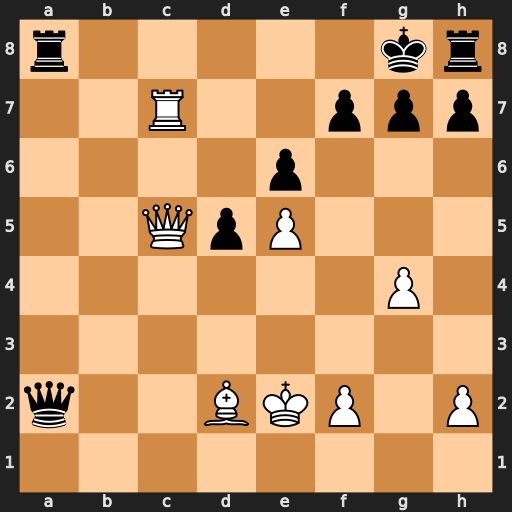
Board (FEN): r5kr/2R2ppp/4p3/2QpP3/6P1/8/q2BKP1P/8
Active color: w
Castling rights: -
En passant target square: -
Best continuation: Rc8+ Rxc8 Qxc8#